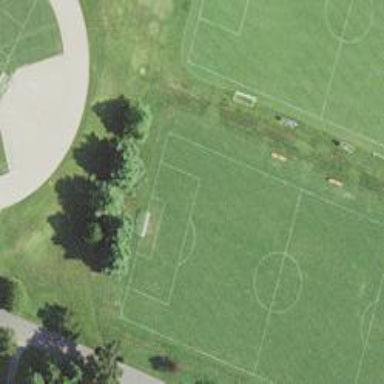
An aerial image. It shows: Soccer pitch for outdoor sports and leisure activities.